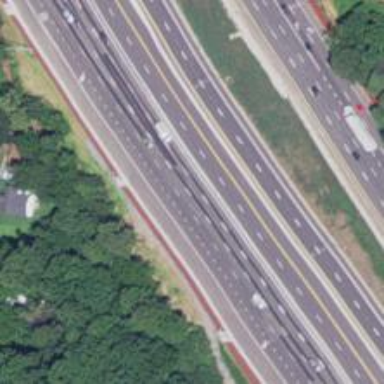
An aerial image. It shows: Asphalt motorway.